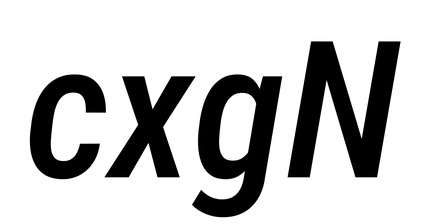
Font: Roboto-Italic_Condensed_Medium_Italic